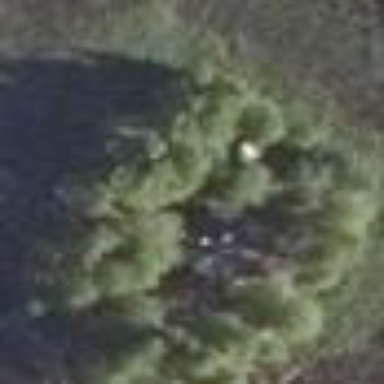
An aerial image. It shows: Islet covered with woodland.